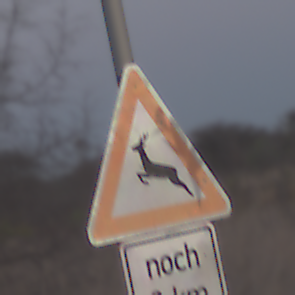
Verkehrszeichen: WildwechselRechts
Zusatzzeichen unten: LaengeEinerStrecke4
Umgebung: Outdoor, Nature
Tageszeit: SunriseSunset
Wetter: Clear
Licht: Natural
Jahreszeit: NotSpecified
Kontrast: LowContrast